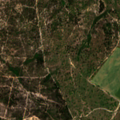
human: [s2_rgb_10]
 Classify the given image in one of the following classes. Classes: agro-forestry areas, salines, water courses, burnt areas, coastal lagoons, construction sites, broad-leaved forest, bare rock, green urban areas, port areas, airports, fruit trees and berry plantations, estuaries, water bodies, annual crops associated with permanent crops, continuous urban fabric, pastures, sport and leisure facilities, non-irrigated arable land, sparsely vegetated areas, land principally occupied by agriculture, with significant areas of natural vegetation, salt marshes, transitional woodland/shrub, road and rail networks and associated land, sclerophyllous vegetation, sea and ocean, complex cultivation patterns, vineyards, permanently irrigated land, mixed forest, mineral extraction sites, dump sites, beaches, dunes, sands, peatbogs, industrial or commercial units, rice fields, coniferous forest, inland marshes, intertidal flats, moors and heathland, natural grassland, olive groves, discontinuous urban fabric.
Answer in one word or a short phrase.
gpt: continuous urban fabric